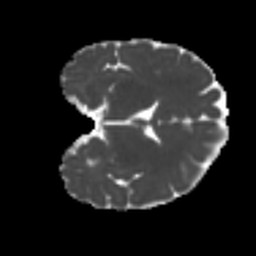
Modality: MD
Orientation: coronal
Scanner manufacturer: siemens
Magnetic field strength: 3 T
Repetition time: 4 s
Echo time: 0.0594 s